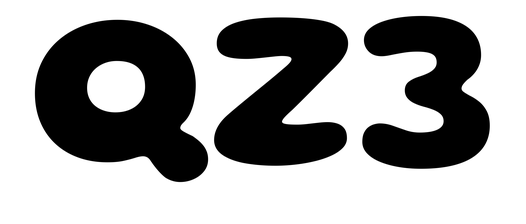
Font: Gluten_Bold